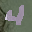
Label: 4